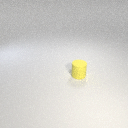
small yellow rubber cylinder